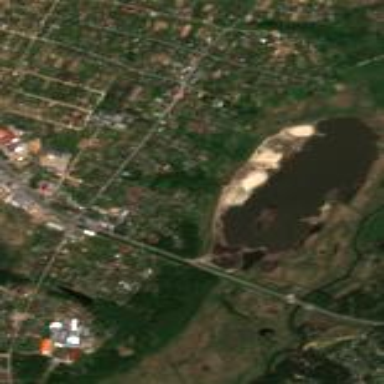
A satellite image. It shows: Quarry for sand extraction.